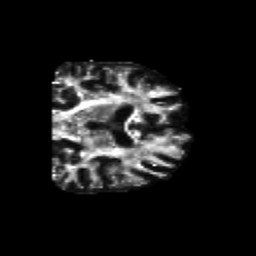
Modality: FA
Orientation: coronal
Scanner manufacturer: siemens
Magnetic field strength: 3 T
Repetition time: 6.8 s
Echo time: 0.093 s